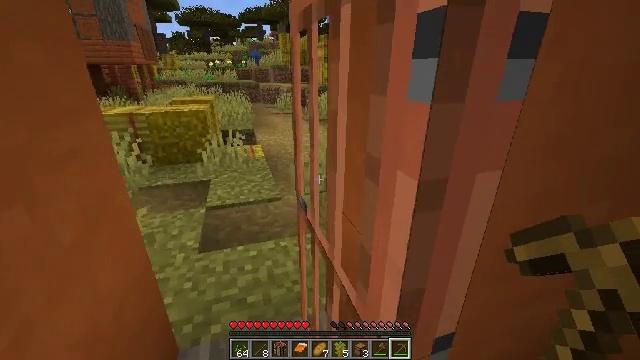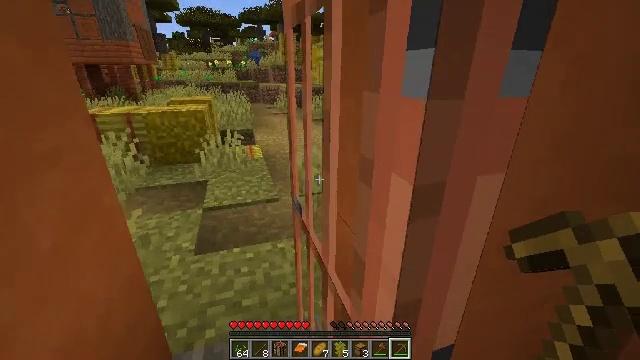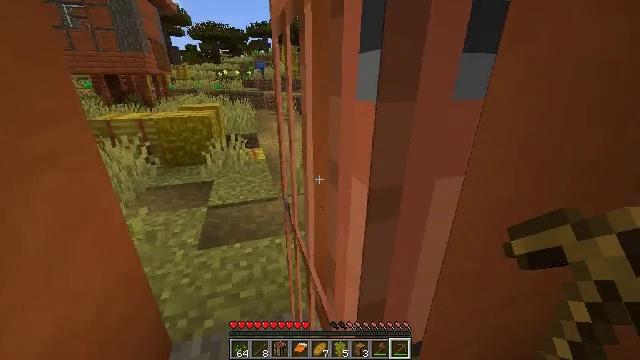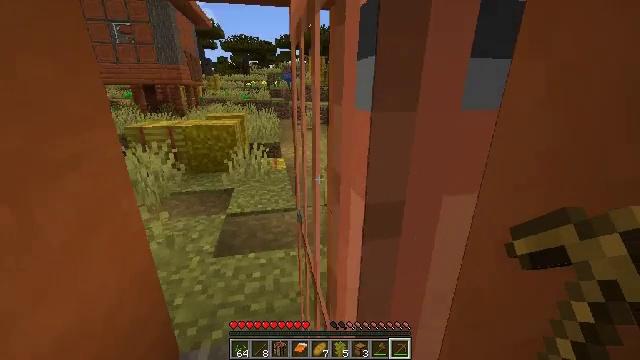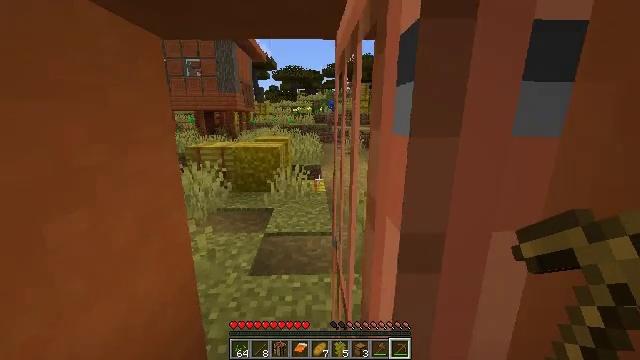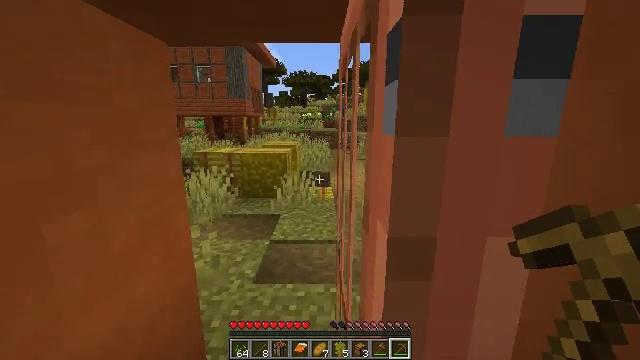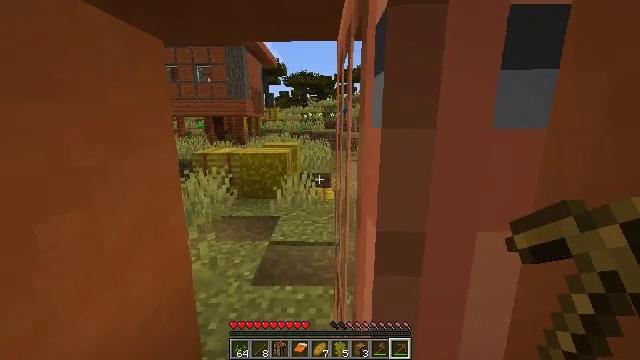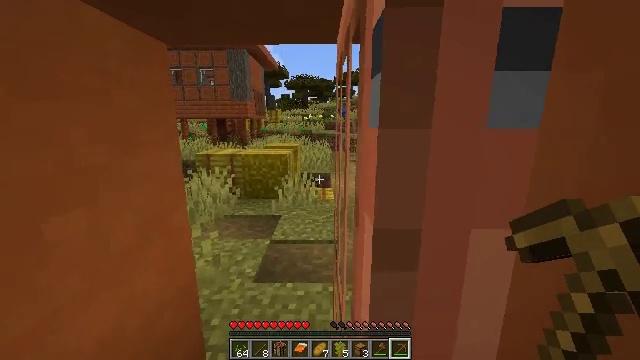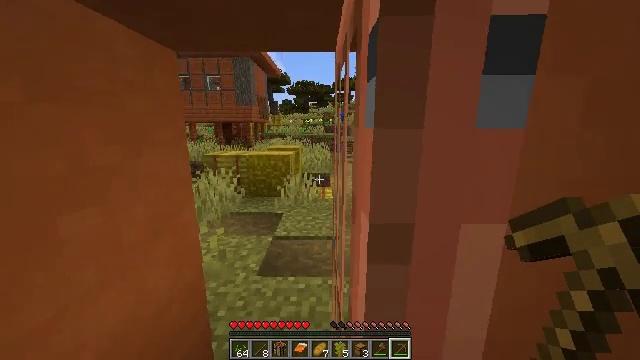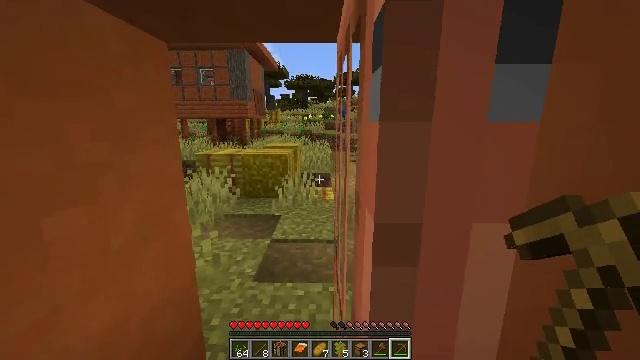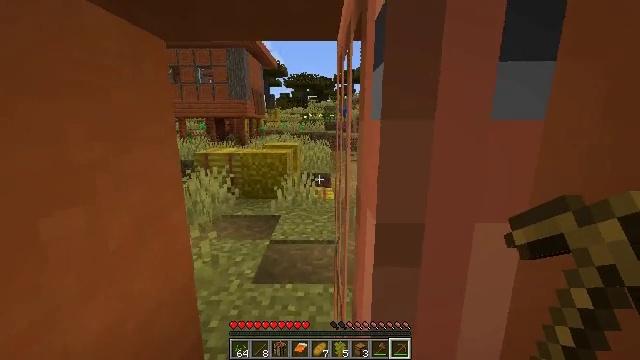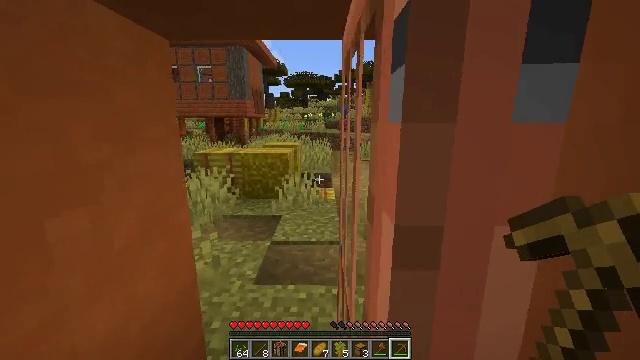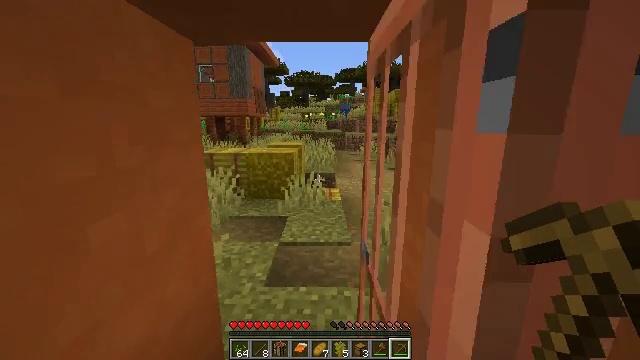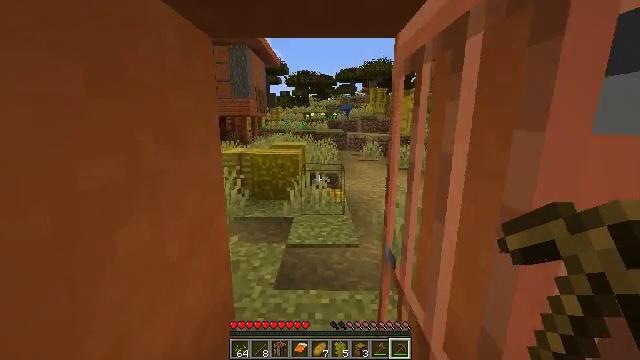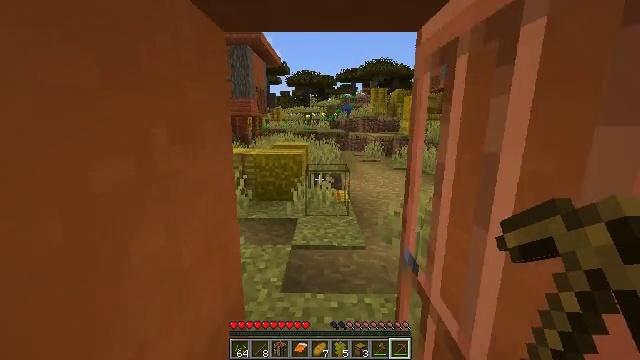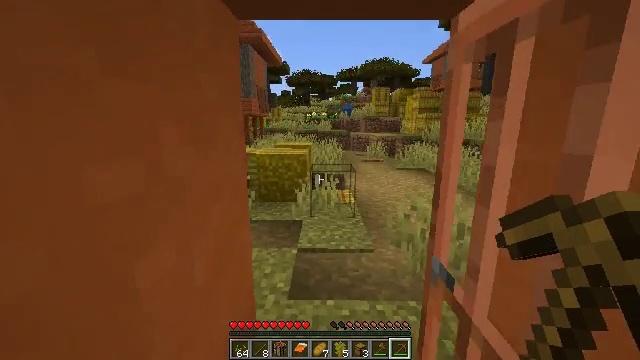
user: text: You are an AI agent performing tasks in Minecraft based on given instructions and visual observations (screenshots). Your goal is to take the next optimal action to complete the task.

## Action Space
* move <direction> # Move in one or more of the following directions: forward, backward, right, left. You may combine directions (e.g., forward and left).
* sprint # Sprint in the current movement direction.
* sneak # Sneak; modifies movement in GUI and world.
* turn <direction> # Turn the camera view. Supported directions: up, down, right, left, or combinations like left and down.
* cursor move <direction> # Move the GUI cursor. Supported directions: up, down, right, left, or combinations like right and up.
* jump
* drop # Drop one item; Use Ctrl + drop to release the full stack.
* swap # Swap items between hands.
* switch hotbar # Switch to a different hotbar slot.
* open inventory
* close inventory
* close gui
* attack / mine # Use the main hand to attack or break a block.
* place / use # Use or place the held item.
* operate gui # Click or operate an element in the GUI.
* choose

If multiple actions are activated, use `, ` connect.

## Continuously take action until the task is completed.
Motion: motion action
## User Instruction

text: Break the hay block to collect it.
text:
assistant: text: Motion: move forward
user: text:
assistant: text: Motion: move forward
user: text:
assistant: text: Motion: move forward, turn left and up
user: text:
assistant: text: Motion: move forward, turn left and up
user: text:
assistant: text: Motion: move forward, turn left and up
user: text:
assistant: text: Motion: move forward
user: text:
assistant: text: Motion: move forward
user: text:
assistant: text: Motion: move forward
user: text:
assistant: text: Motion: move forward
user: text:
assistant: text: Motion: move forward
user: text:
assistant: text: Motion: move forward and move left
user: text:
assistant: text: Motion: move forward and move left
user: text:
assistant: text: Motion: move forward and move left
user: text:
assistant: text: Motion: move forward and move left
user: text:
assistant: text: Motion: move forward and move left
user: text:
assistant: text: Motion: move forward
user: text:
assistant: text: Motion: move forward
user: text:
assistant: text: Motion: move forward
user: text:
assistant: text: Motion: move forward
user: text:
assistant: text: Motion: move forward
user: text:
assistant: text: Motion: move forward, turn left
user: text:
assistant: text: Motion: move forward, turn left
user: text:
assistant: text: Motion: move forward, turn left
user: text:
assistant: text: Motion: move forward, turn left and down
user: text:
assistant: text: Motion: move forward, turn left and down
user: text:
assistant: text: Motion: move forward
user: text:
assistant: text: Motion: move forward
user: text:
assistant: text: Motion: move forward
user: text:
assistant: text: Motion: move forward, turn right and down
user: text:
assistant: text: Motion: move forward, turn right and down